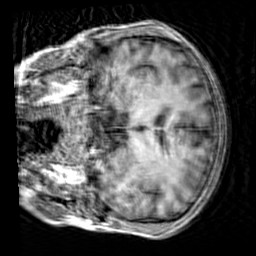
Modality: T1w
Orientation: coronal
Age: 26
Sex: male
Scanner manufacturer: siemens
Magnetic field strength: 3 T
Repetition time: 2.3 s
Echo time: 0.00303 s